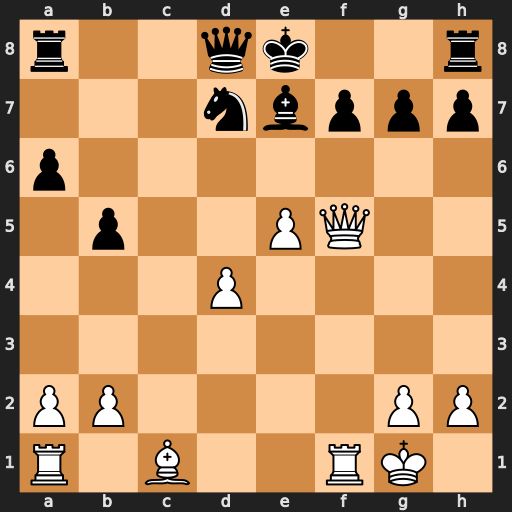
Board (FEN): r2qk2r/3nbppp/p7/1p2PQ2/3P4/8/PP4PP/R1B2RK1
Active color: w
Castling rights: kq
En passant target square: -
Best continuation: Qxf7#